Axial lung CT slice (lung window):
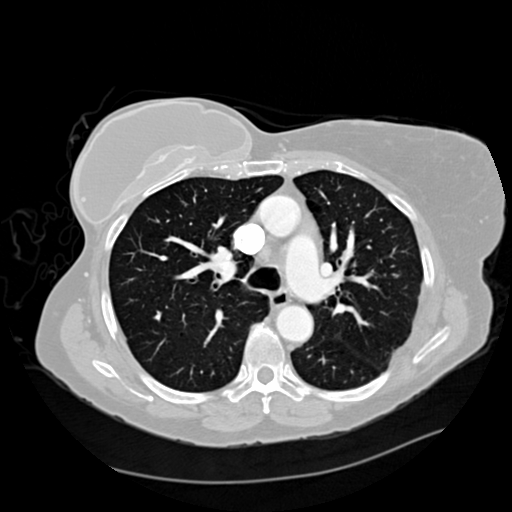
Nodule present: no